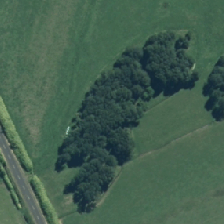
Land cover: indigenous_forest